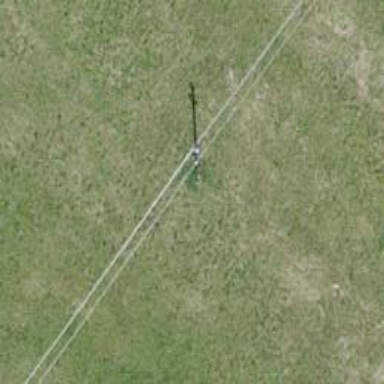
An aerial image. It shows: Minor power line.